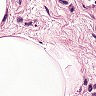
Metastatic tissue present: no